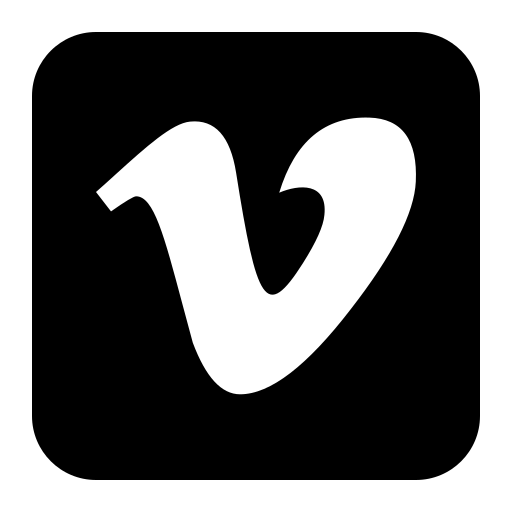
Tags: icon, FontAwesome, fa-icon, brand, square, vimeo